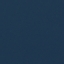
Land use / land cover class: SeaLake